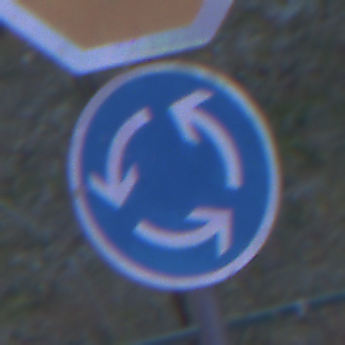
Verkehrszeichen: Kreisverkehr
Zusatzzeichen oben: Stop
Umgebung: Outdoor, Suburban
Tageszeit: Night
Wetter: PartlyCloudy
Licht: Artificial
Jahreszeit: NotSpecified
Kontrast: LowContrast